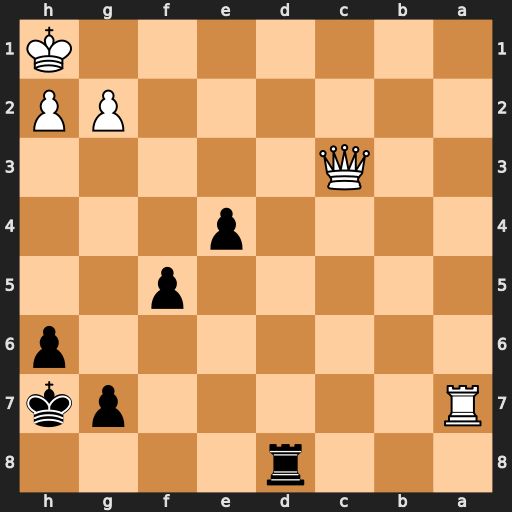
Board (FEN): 3r4/R5pk/7p/5p2/4p3/2Q5/6PP/7K
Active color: b
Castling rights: -
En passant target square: -
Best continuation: Rd1+ Qe1 Rxe1#